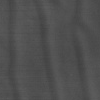
Atmospheric dust classification: not_dusty